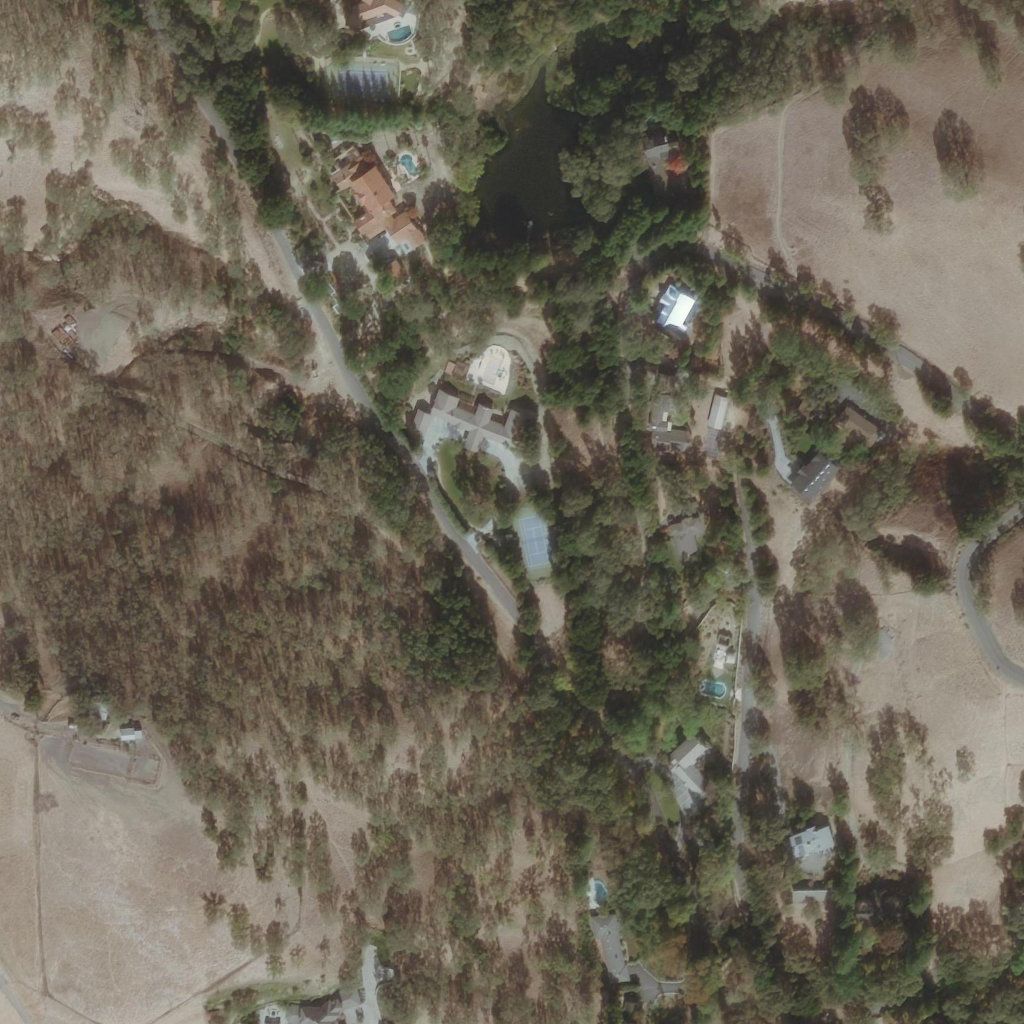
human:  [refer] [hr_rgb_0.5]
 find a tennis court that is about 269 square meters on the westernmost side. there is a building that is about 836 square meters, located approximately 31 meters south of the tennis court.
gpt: <box>[[33, 6, 37, 9, 0]]</box>